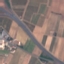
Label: Highway